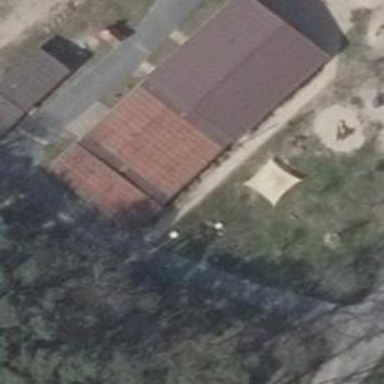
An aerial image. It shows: Gabled roof kindergarten building.